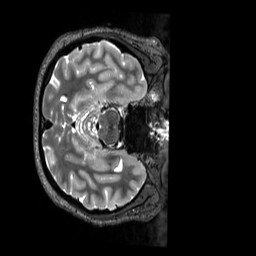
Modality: T2w
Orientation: axial
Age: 32
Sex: female
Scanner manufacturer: siemens
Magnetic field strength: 3 T
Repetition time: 3.2 s
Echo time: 0.728 s